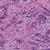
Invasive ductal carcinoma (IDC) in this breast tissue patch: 0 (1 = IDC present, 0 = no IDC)